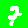
Digit: 7